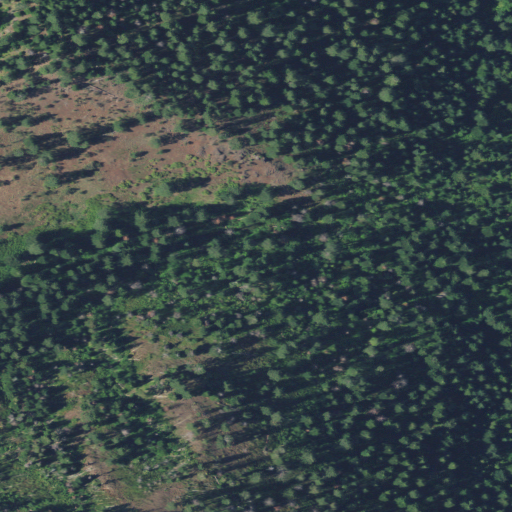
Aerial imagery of valley in Oregon named Lyons Canyon containing evergreen forest and grassland